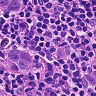
Metastatic tissue present: yes